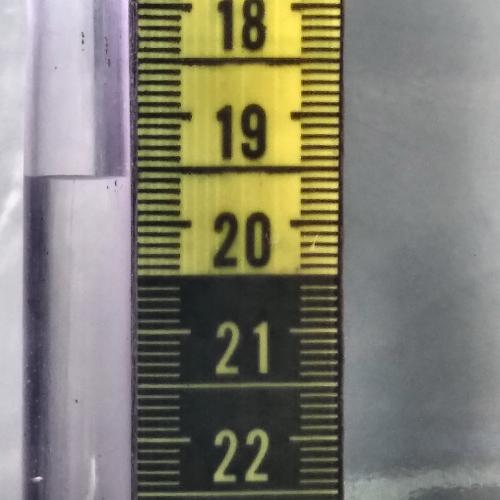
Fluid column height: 19.6 cm